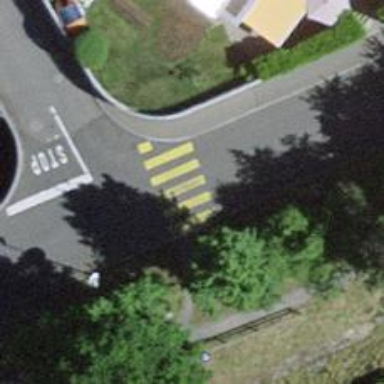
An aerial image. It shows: Zebra crossing on the road.